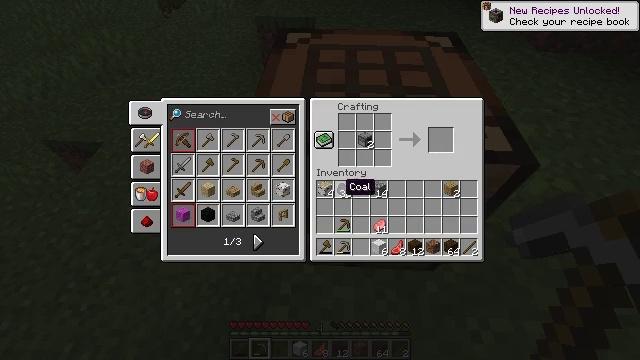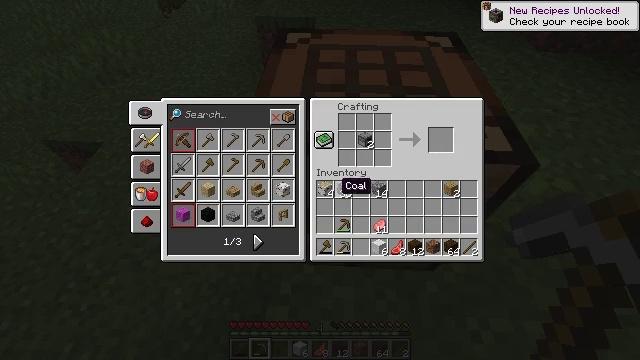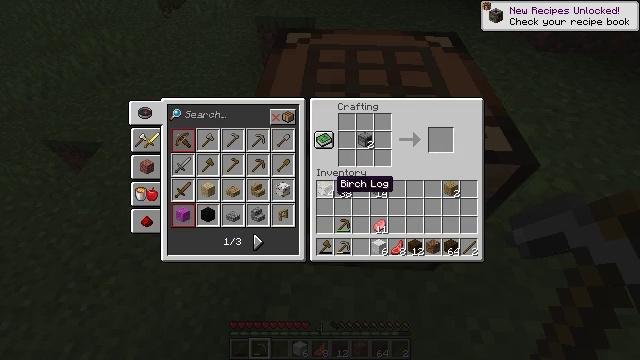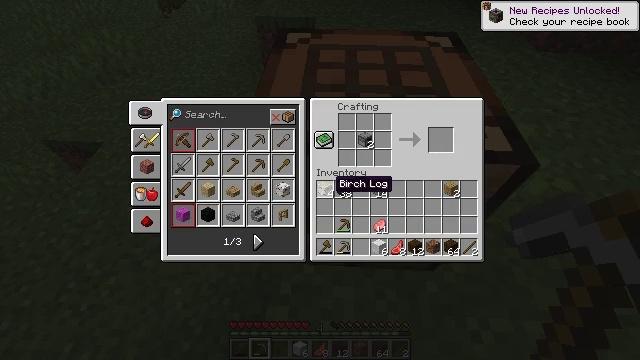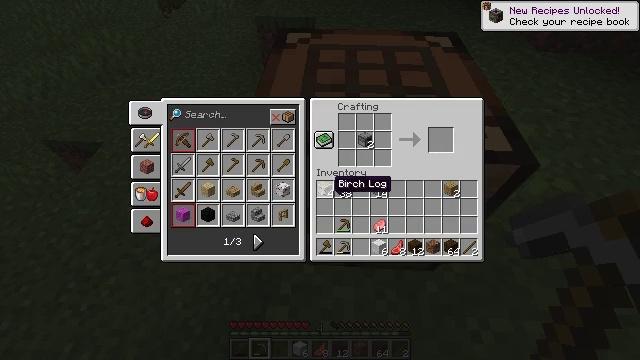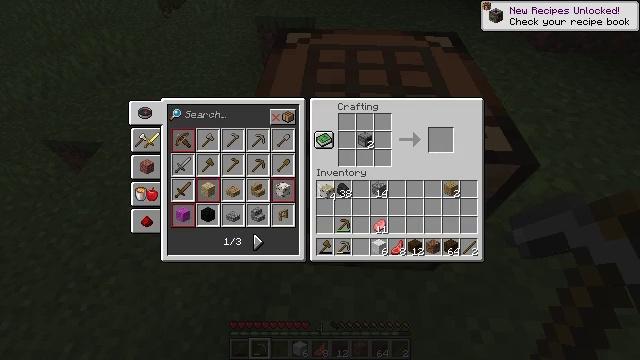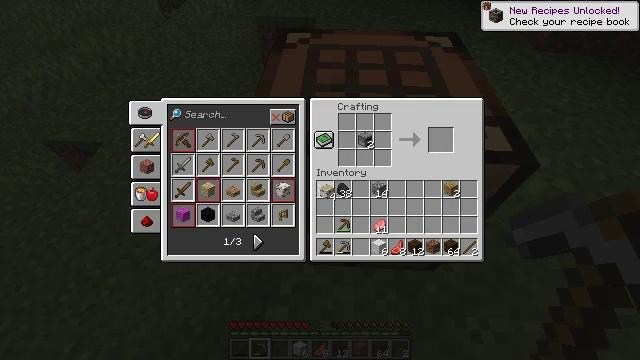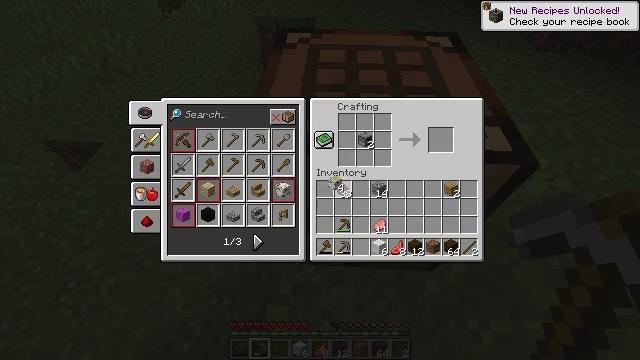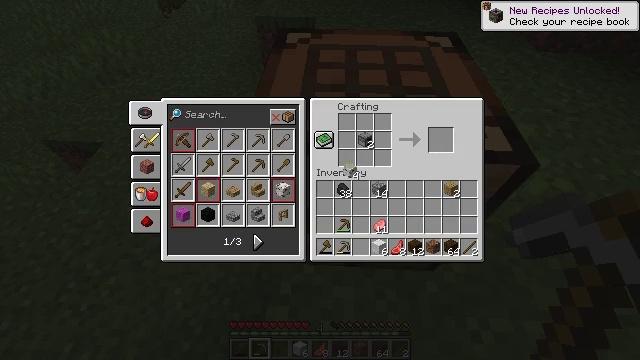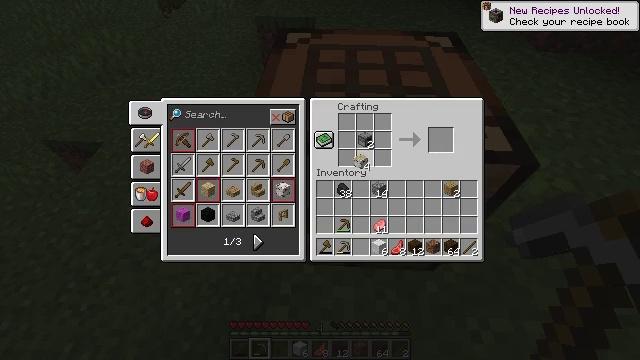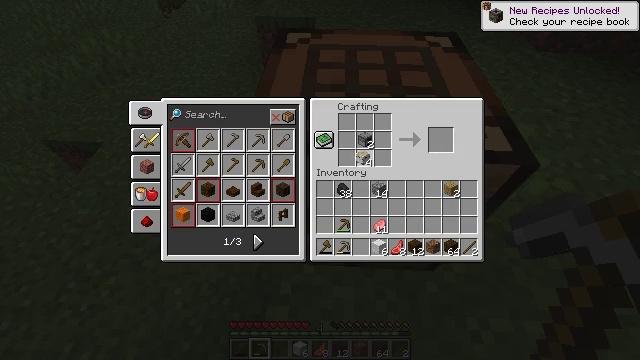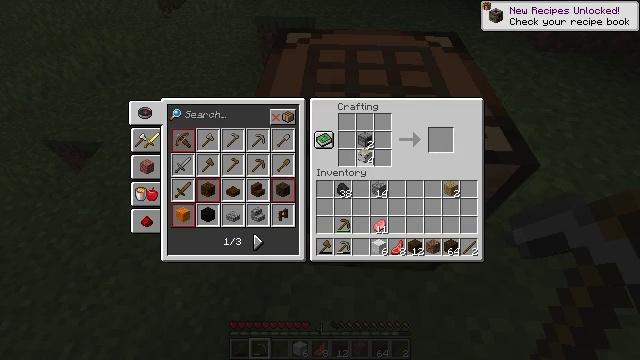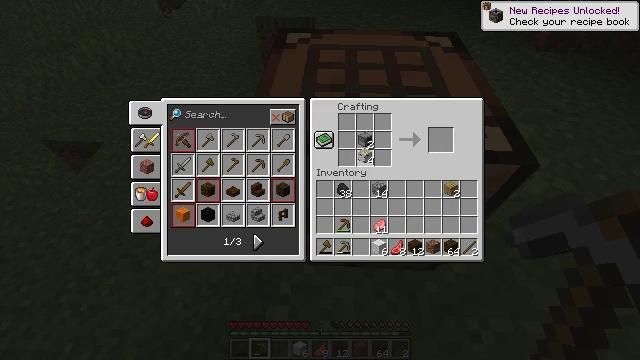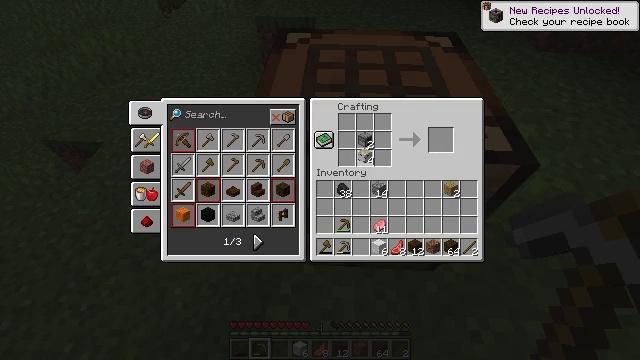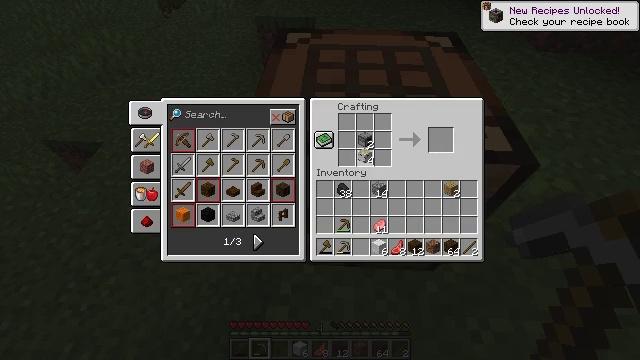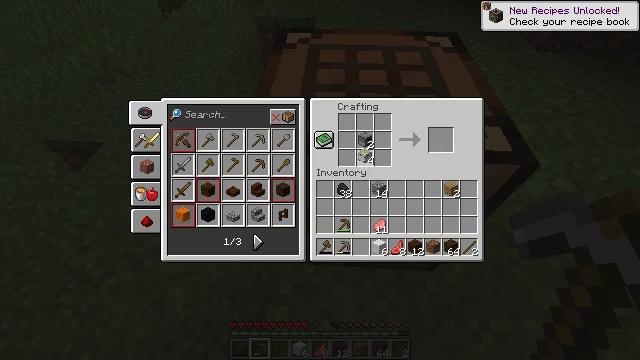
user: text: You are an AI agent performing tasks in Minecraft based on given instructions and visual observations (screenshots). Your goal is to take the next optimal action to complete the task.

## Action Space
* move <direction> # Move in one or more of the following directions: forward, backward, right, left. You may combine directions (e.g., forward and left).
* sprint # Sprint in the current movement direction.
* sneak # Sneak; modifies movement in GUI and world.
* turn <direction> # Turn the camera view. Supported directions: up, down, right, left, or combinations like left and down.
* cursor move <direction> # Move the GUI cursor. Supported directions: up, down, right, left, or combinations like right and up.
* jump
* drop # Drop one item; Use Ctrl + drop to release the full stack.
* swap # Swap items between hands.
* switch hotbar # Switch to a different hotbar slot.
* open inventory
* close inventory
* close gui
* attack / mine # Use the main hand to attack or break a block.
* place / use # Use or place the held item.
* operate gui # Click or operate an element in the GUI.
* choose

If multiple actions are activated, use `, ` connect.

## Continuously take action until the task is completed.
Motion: motion action
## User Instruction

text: Form a smoker using the crafting table.
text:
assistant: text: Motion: no_op
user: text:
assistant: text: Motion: no_op
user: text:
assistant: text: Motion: no_op
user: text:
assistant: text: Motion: no_op
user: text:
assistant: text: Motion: operate gui
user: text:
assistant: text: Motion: operate gui
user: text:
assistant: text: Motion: cursor move right and up
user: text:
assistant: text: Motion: cursor move right and up
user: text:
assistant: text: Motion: cursor move right and up
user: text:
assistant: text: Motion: no_op
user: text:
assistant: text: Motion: no_op
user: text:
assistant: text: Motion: no_op
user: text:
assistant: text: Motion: no_op
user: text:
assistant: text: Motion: no_op
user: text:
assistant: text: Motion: choose
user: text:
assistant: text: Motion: choose
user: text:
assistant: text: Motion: no_op
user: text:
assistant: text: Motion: no_op
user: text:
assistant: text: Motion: no_op
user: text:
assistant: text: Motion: no_op
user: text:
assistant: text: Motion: no_op
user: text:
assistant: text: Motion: no_op
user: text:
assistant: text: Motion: no_op
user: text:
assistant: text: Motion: no_op
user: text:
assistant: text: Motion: no_op
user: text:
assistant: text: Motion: no_op
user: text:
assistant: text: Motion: choose
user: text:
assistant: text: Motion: choose
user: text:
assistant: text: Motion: no_op
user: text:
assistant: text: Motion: no_op